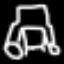
Label: chair